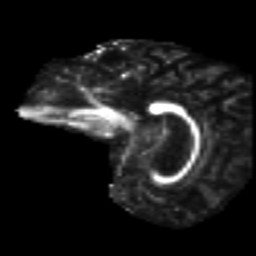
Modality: FA
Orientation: sagittal
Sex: male
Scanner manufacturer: ge
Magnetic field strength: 3 T
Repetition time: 7 s
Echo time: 0.08 s